Field crop: tomato
Growth stage: 1
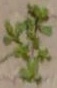
Species: portulaca